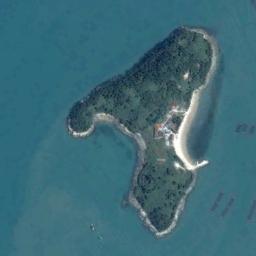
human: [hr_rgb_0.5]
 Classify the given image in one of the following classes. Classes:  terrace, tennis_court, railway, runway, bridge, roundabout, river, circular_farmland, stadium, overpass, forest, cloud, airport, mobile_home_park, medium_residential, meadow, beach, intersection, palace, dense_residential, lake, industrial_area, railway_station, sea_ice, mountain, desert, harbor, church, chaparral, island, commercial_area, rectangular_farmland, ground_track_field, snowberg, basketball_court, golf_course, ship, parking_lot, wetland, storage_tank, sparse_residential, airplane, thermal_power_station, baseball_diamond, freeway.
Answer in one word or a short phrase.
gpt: island